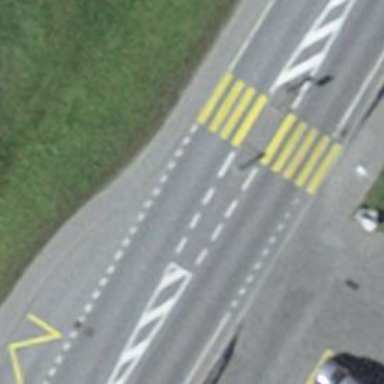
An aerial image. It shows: Asphalt road classified as primary highway.